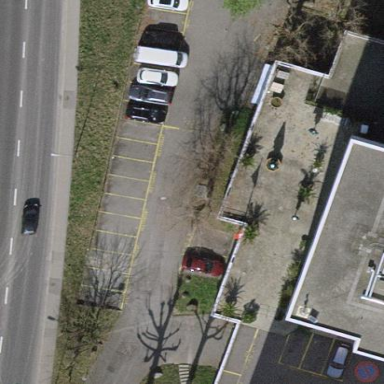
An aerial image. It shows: Street-side parking area.